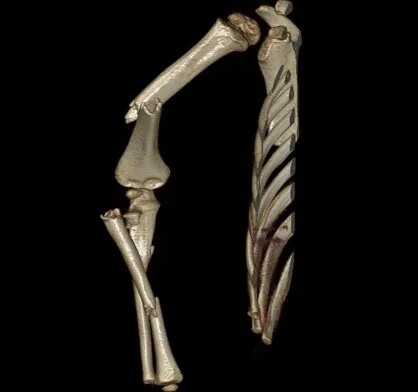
CT. Images of the injured child at the time of injury; the black triangle represents the unossified radial head.
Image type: radiology (ct)